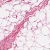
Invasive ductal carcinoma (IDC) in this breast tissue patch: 0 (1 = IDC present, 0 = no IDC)